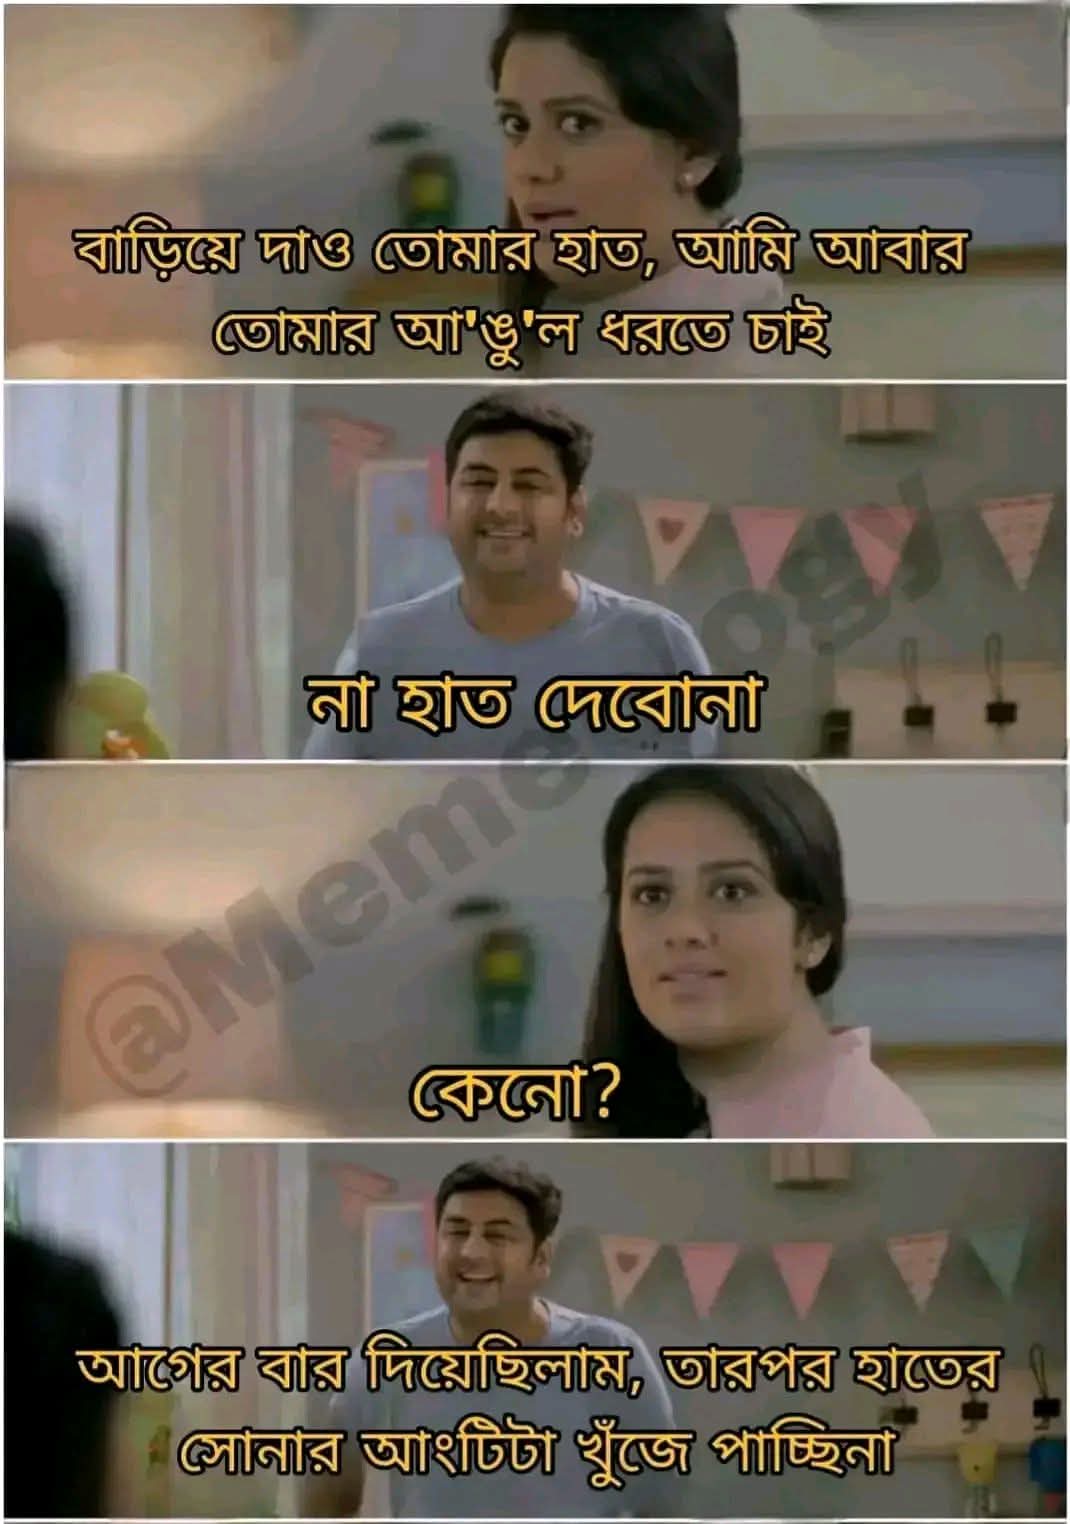
Text: বাড়িয়ে দাও তোমার হাত, আমি আবার তোমার আ'ঙু'ল ধরতে চাই
না হাত দেবোনা
কেনো?
আগের বার দিয়েছিলাম, তারপর হাতের সোনার আংটিটা খুঁজে পাচ্ছিনা
Label: Non Hate